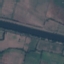
Land use / land cover: River